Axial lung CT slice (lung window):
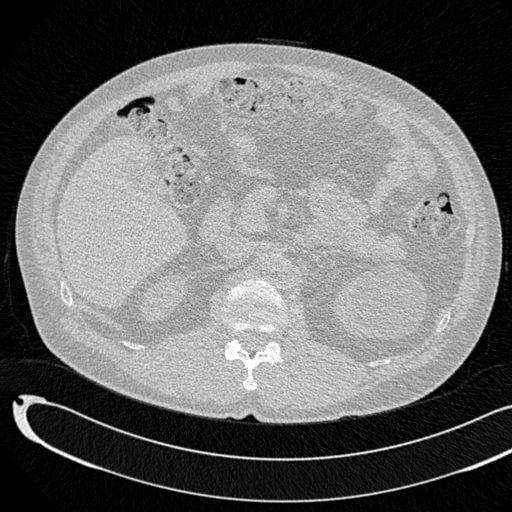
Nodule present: no